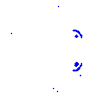
Particle: electron